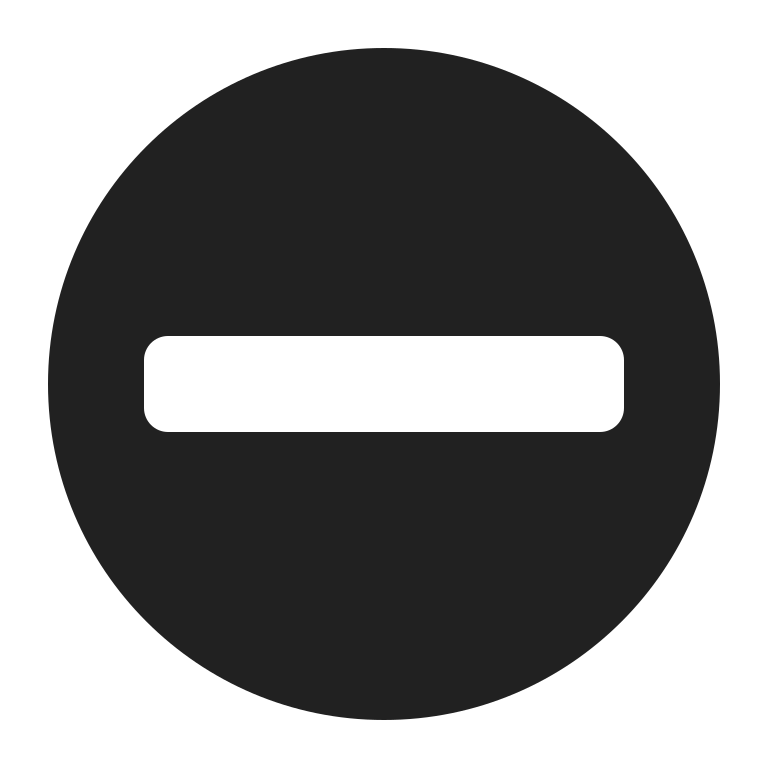
no entry high contrast